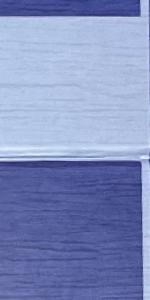
Label: Empty